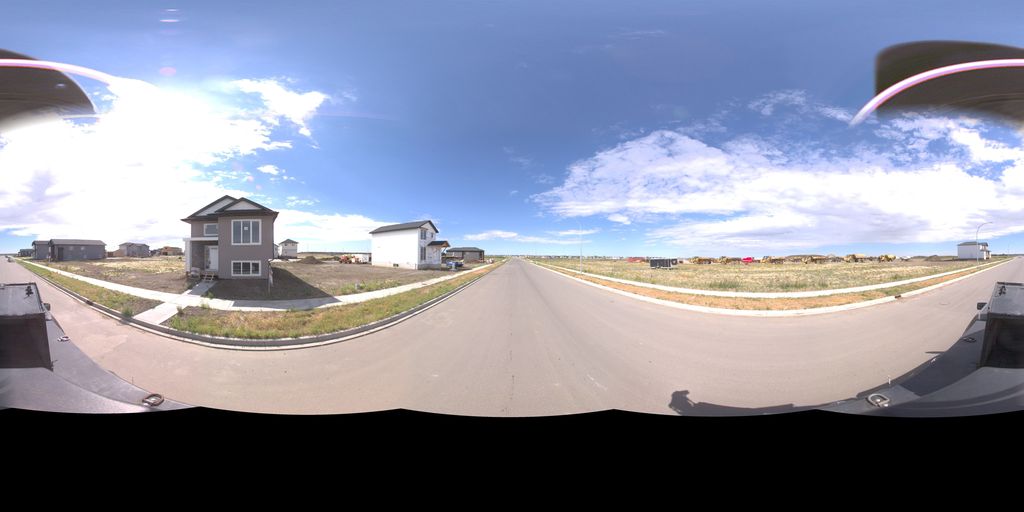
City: saskatoon